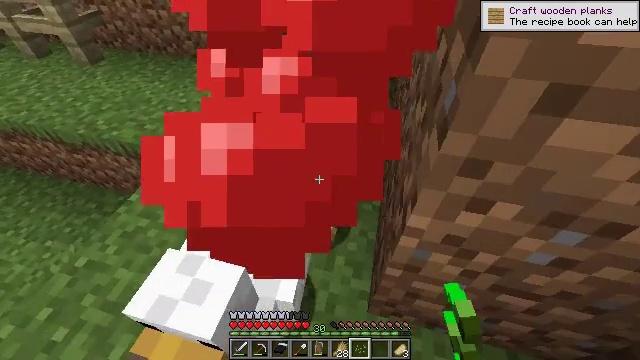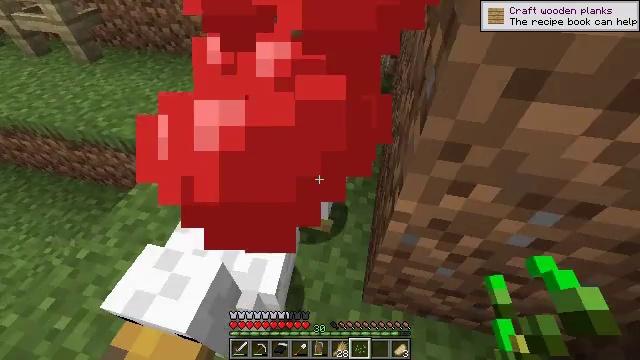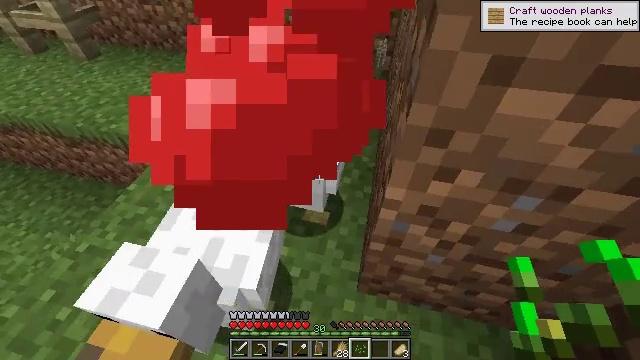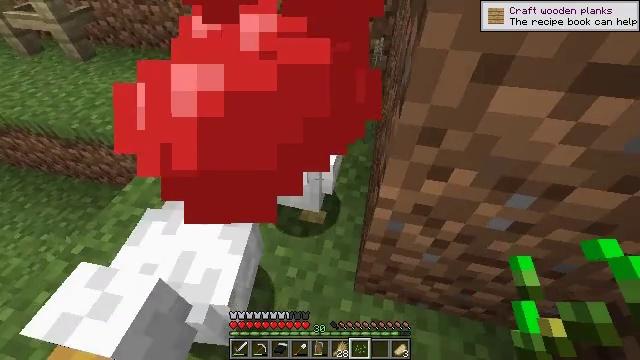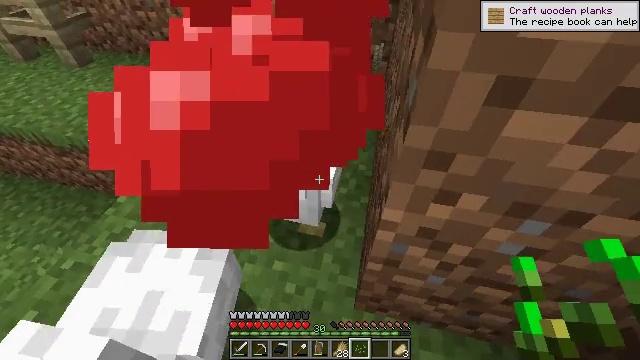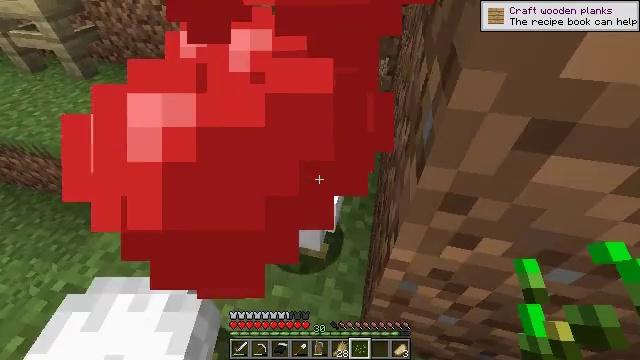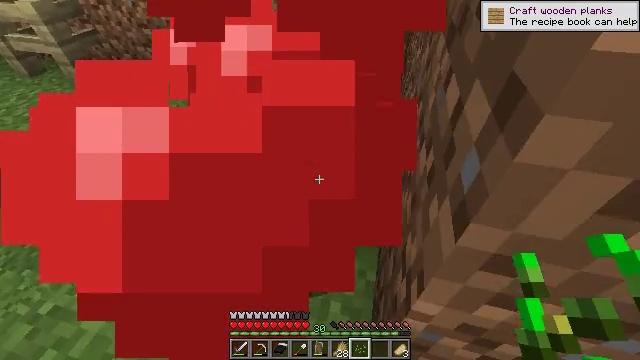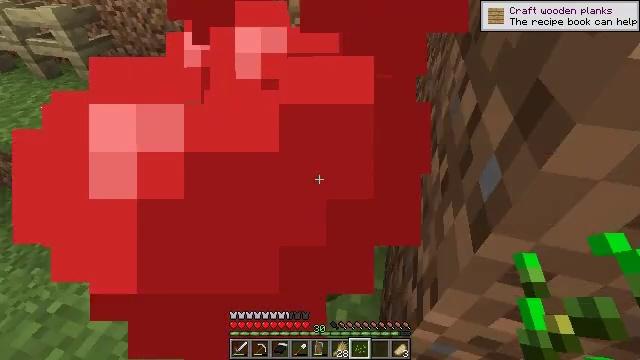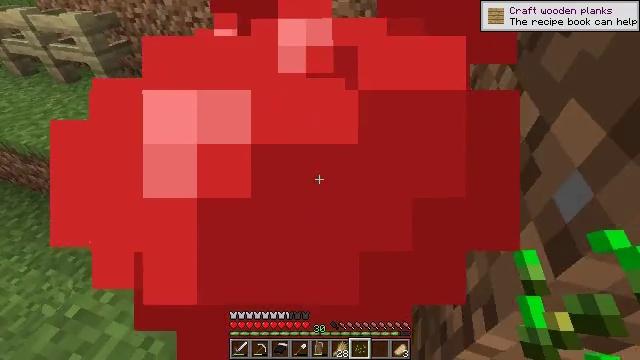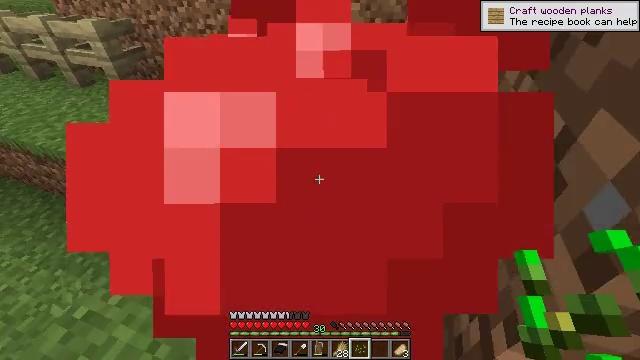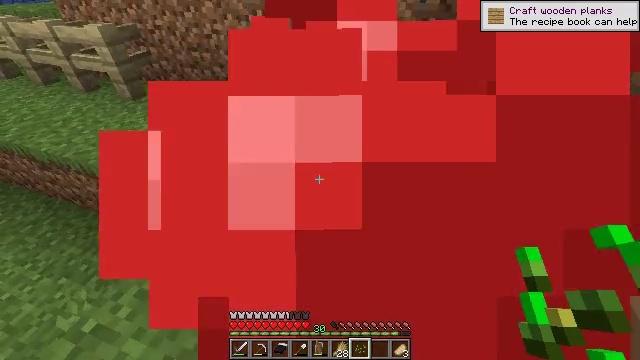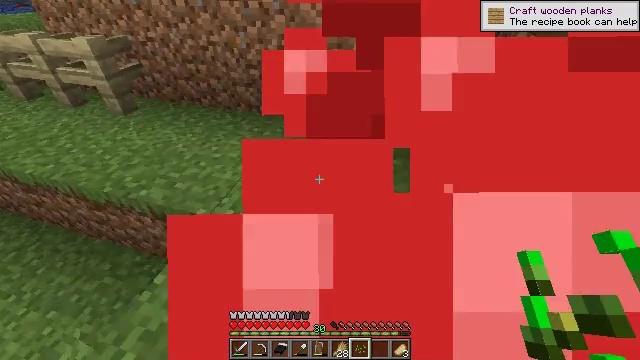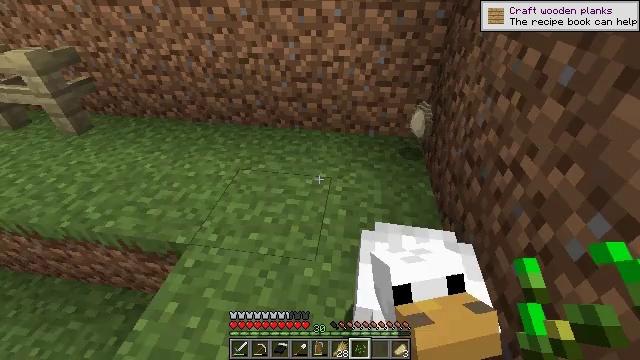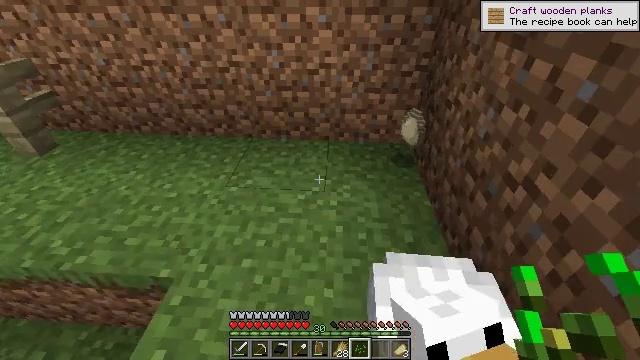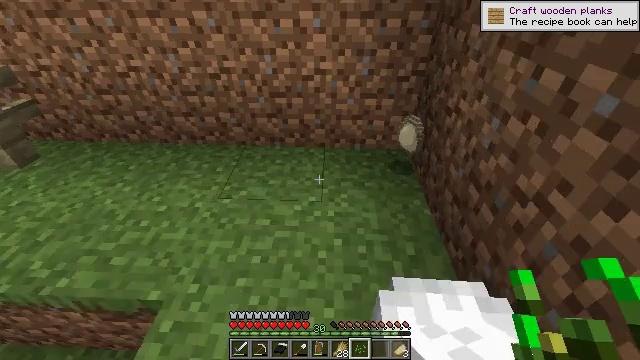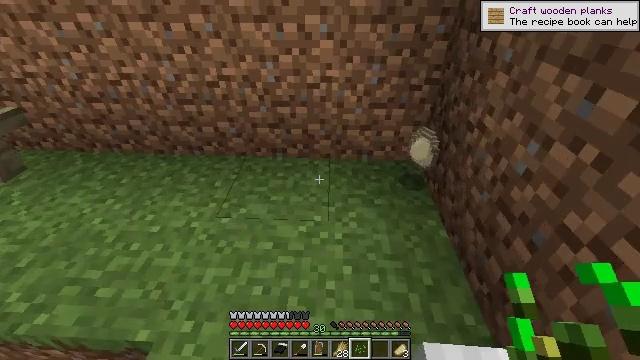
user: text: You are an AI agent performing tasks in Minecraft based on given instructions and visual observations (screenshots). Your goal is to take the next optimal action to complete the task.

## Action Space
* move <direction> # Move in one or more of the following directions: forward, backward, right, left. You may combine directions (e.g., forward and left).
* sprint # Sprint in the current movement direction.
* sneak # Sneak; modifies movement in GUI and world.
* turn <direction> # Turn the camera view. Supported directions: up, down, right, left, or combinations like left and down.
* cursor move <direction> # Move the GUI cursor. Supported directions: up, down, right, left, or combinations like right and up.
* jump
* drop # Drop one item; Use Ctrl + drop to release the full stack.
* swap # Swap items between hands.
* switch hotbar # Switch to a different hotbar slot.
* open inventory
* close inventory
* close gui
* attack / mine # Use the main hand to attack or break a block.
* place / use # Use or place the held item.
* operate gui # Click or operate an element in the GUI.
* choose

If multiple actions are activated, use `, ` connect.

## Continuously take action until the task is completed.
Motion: motion action
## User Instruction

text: Gather the birch fence from a structure.
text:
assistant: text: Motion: no_op
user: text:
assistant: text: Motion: no_op
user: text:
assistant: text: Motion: move forward
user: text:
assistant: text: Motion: move forward
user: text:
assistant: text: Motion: move forward, turn up
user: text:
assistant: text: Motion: move forward
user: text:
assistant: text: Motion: move forward, turn left and up
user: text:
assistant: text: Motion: move forward, turn left and up
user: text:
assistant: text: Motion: move forward, turn left and up
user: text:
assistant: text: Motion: move forward and move left
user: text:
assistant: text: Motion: move forward and move left, turn right and up
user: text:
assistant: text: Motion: move forward and move left, turn right
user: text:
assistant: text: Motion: move forward, turn right
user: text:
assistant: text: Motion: move forward, turn right
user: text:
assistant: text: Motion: move forward
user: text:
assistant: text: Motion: move forward
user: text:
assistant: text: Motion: move forward, switch to hotbar 1
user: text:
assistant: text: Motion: move forward, switch to hotbar 1
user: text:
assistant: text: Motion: move forward and move right, switch to hotbar 1
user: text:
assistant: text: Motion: move forward and move right, turn left and down
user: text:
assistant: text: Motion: move forward and move right, turn left and down
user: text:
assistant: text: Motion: move forward and move right, turn left and down
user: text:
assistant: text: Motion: move forward and move right, turn left and down
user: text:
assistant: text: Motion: move forward and move right, turn left and down
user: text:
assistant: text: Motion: move right, turn left and down
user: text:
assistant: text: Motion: move right, turn left and down
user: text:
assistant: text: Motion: turn left
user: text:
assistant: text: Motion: turn left and up
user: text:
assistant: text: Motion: turn left and up
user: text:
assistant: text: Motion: turn left and up